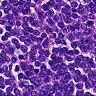
Metastatic tissue present: no